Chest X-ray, AP view. Patient: 32 years old, sex F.
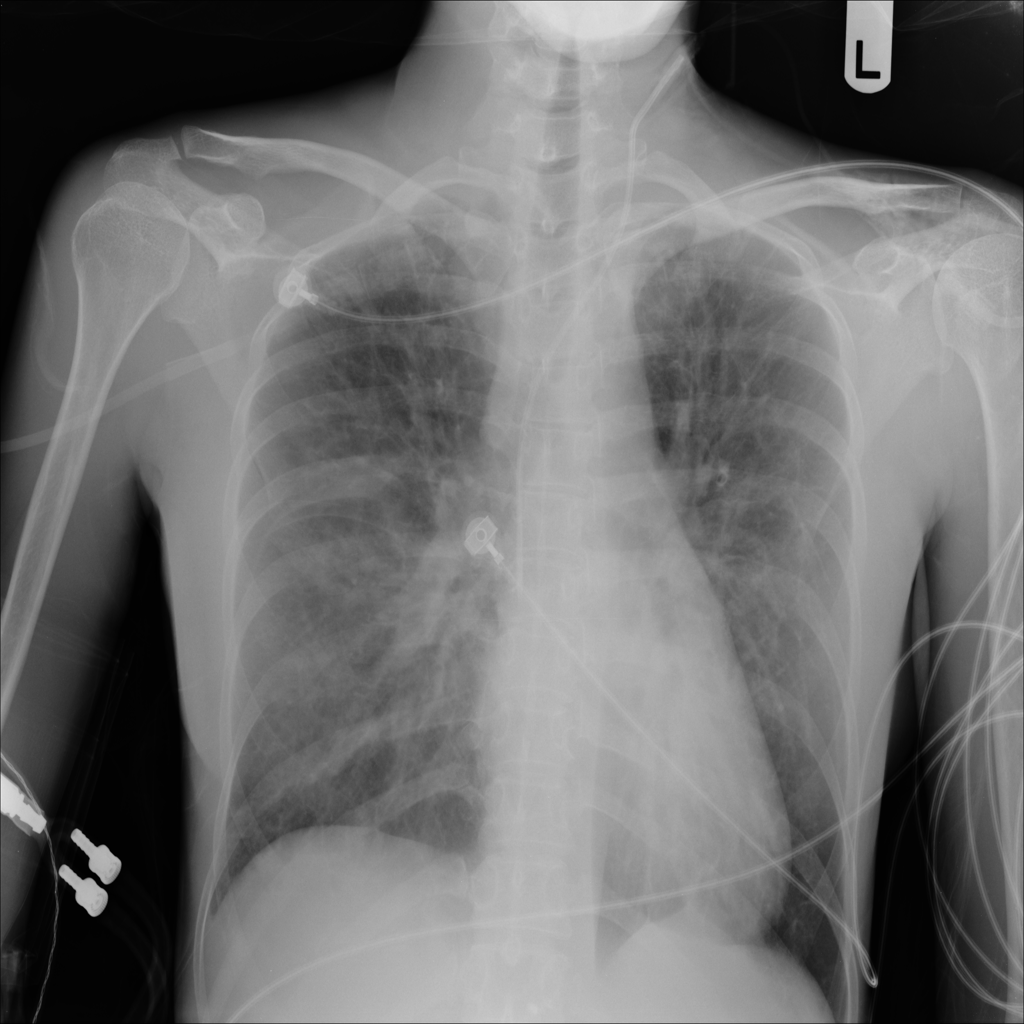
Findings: Consolidation